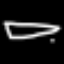
Label: pencil